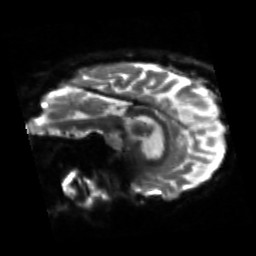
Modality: sbref
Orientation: sagittal
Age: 77
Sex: female
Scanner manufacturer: siemens
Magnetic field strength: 3 T
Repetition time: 4.71 s
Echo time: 0.0906 s